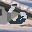
Label: 6